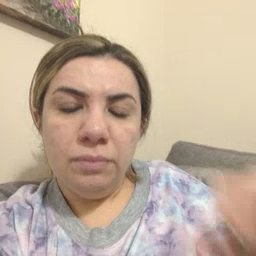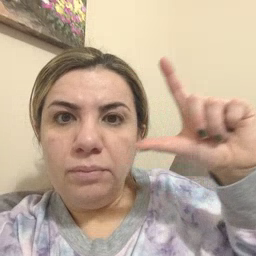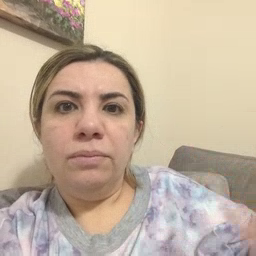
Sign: awake